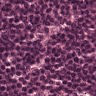
Metastatic tissue present: no